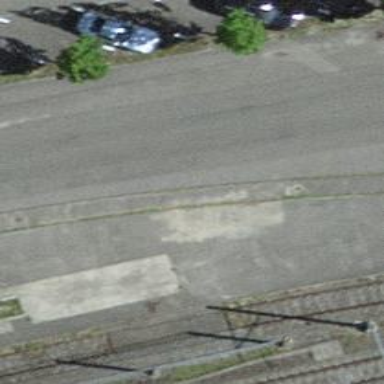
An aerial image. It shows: Disused railway yard with one track.